Question: I have no idea why this class cannot be found. I have looked at other post similiar to this , however my naming convention of my delegate should not interfere with swift. I have tried everything I can think of and I still have no idea why SelectButton cannot be found.
Any idea?

'''
import UIKit
import QuartzCore
protocol SelectButtonDelegate {
func willSelectButton(button: SelectButton)
}
class SelectButton: UIButton {
var delegate: SelectButtonDelegate?
let normalColor = UIColor(white: 0, alpha: 0.2)
let selectedColor = UIColor(white: 0, alpha: 0.4)
let recessedColor = UIColor(white: 0, alpha: 0.5)
init(frame: CGRect, title: String) {
super.init(frame: frame)
backgroundColor = normalColor
setTitle(title, forState: .Normal)
setTitleColor(UIColor(white: 1, alpha: 0.2), forState: .Normal)
setTitleColor(UIColor(white: 1, alpha: 0.7), forState: .Selected)
layer.cornerRadius = 3
bk_addEventHandler({ (object) -> Void in
UIView.animateWithDuration(0.1, animations: { () -> Void in
self.backgroundColor = self.recessedColor
})
}, forControlEvents: .TouchDown)
bk_addEventHandler({ (object) -> Void in
UIView.animateWithDuration(0.1, animations: { () -> Void in
self.backgroundColor = self.currentColor()
})
}, forControlEvents: .TouchUpOutside)
bk_addEventHandler({ (object) -> Void in
UIView.animateWithDuration(0.1, animations: { () -> Void in
self.switchState()
self.backgroundColor = self.currentColor()
})
}, forControlEvents: .TouchUpInside)
}
func currentColor() -> UIColor {
if selected == true {
return selectedColor
}
return normalColor
}
func switchState() {
if selected == true {
selected = false
}
else {
if delegate != nil {
delegate!.willSelectButton(self)
}
selected = true
}
}
func deselect() {
selected = false
UIView.animateWithDuration(0.1, animations: { () -> Void in
self.backgroundColor = self.currentColor()
})
}
required init(coder aDecoder: NSCoder) {
super.init(coder: aDecoder)
}
}
'''
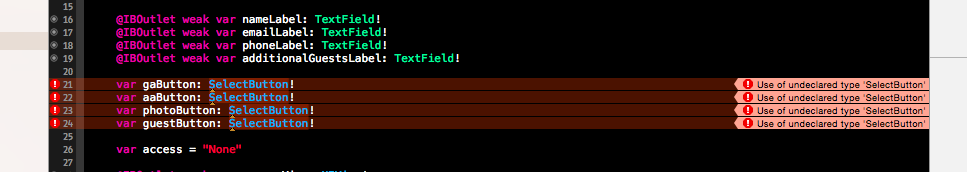
Answer: When I pulled from the repo I was working on, apparently the target was never set. Thus, the file could not be found.